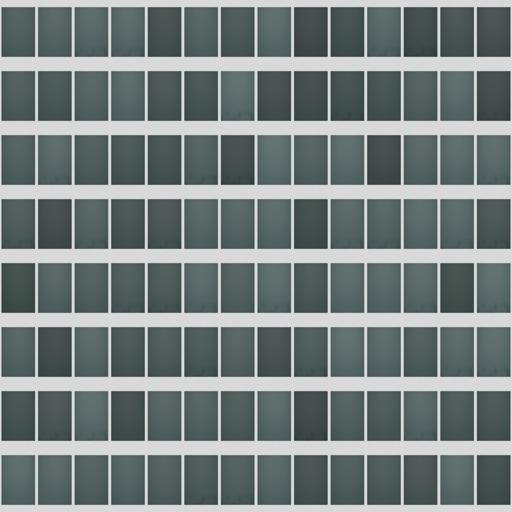
Tags: building facade glass reflective